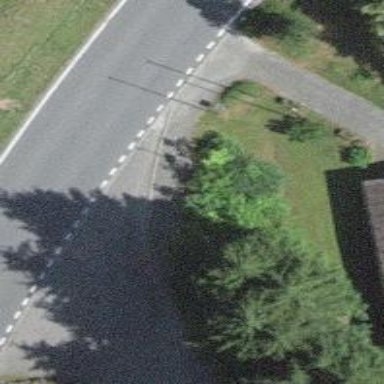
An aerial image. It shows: Bus stop with platform for public transport.